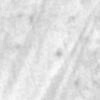
Label: change